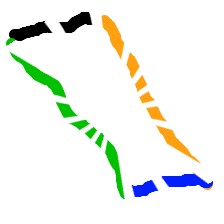
Shape: parallelogram